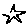
Label: star